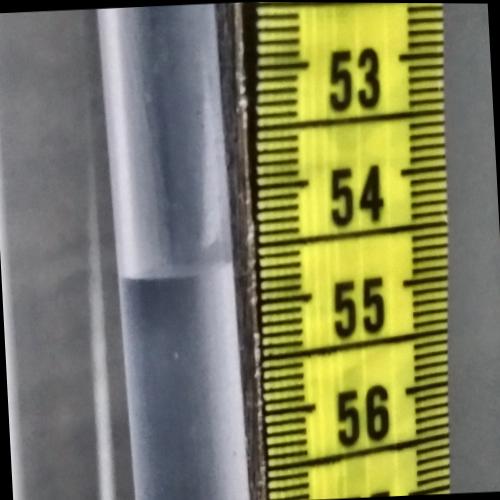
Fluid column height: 54.7 cm